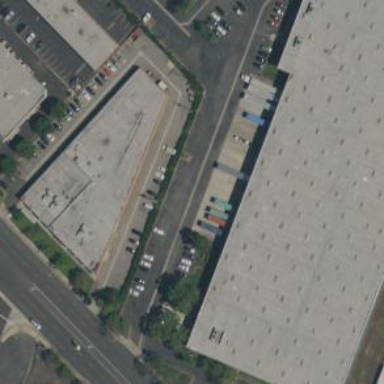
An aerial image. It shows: Warehouse.